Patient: sex F, age 65
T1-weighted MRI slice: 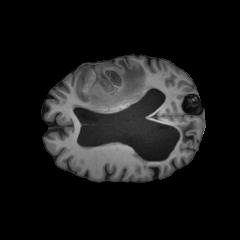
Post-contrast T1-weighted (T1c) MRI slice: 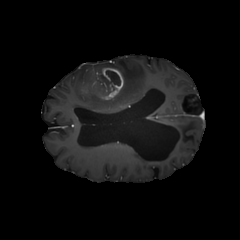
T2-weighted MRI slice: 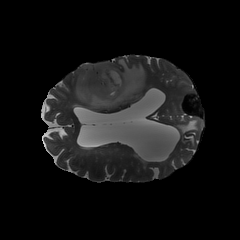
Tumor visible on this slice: yes
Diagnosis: Glioblastoma, IDH-wildtype
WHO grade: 4